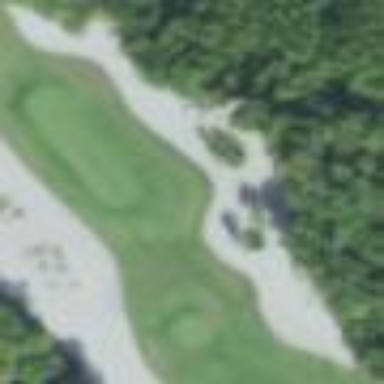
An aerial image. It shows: Sandy area is golf bunker.